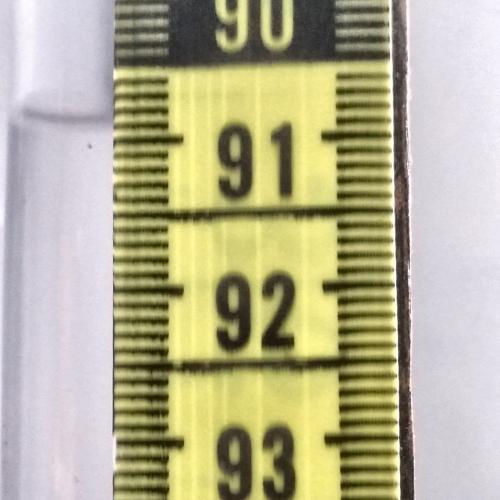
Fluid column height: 90.9 cm